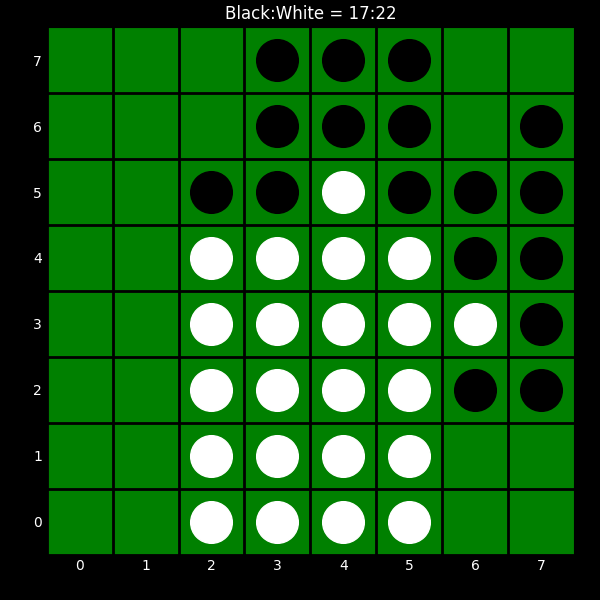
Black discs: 17
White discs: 22